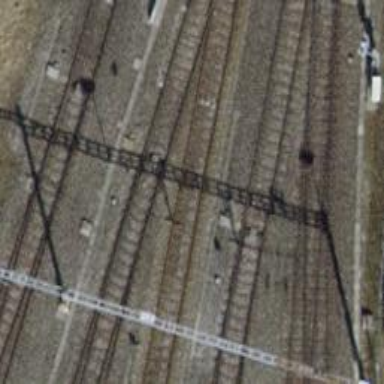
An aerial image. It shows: Railway yard with electrified tracks and single track.